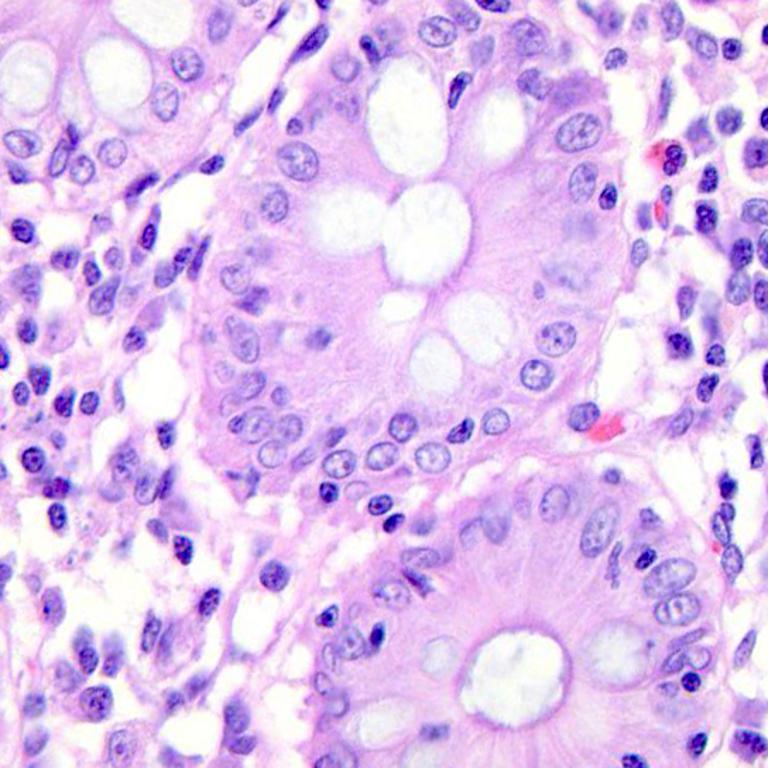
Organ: colon
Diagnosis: benign